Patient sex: F
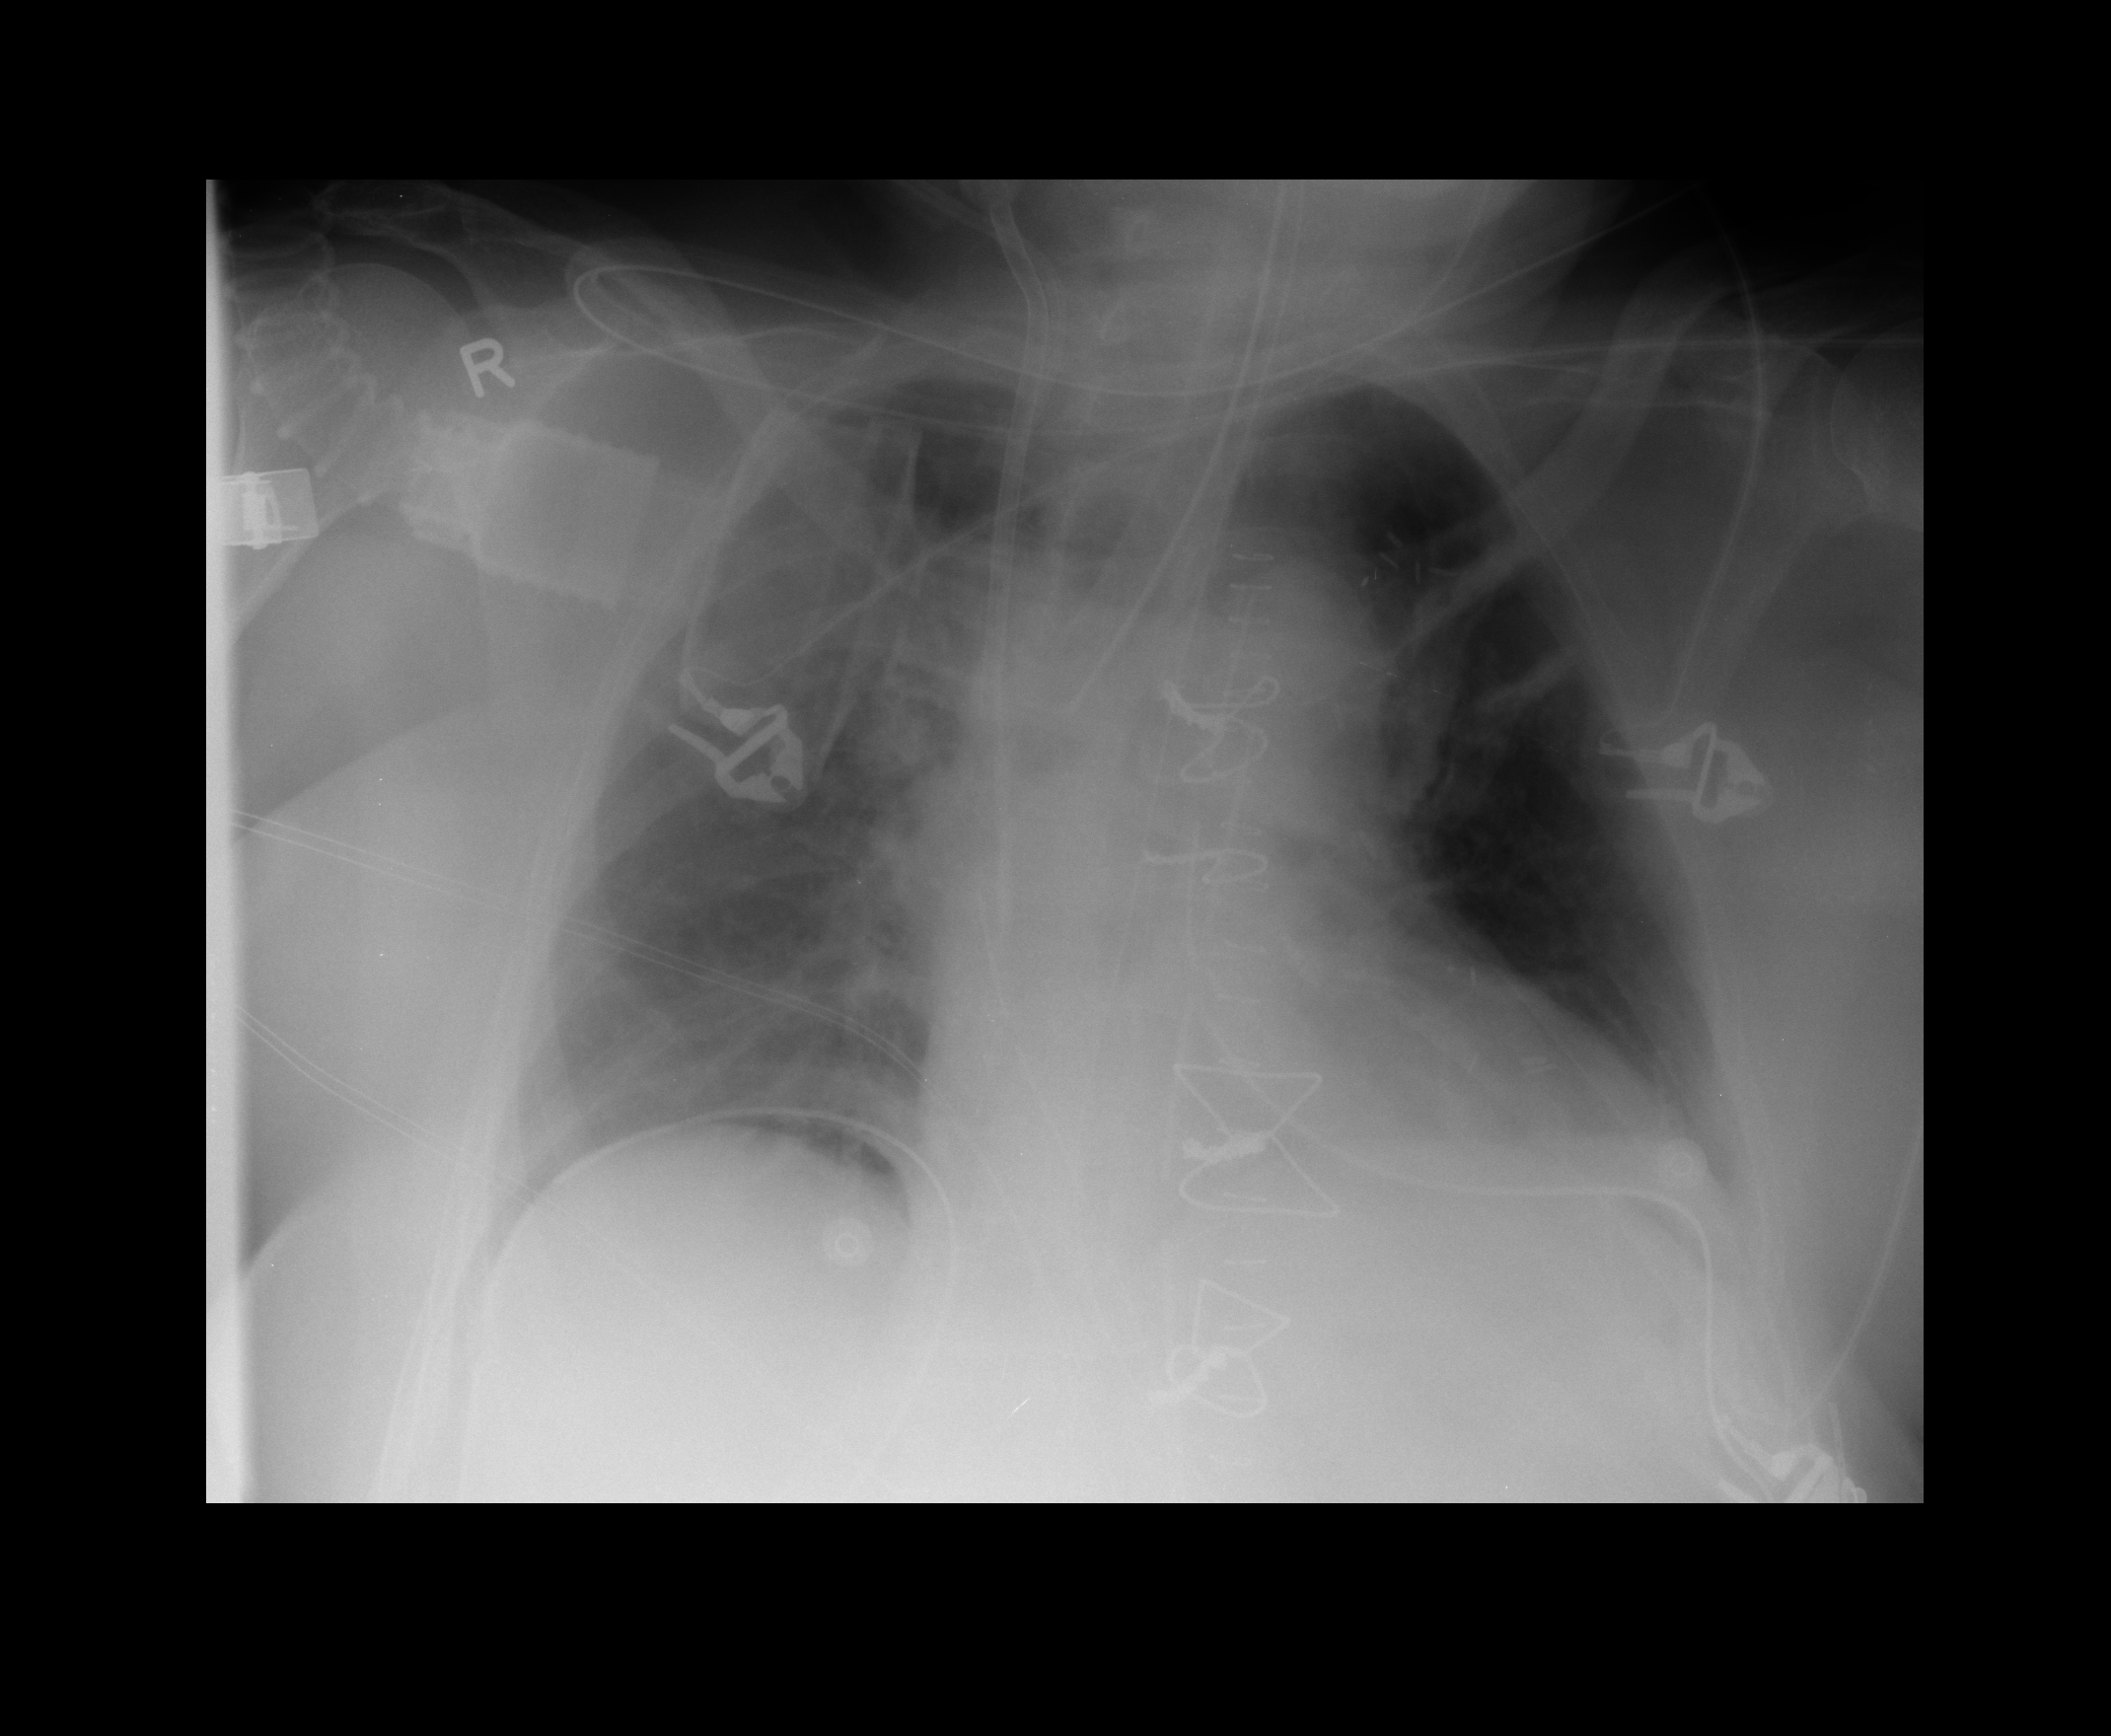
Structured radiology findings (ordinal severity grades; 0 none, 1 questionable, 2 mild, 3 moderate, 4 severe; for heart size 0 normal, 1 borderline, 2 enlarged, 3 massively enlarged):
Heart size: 2
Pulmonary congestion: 2
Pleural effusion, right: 1
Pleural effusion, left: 1
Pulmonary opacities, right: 1
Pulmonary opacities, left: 0
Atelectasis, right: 2
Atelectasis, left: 2